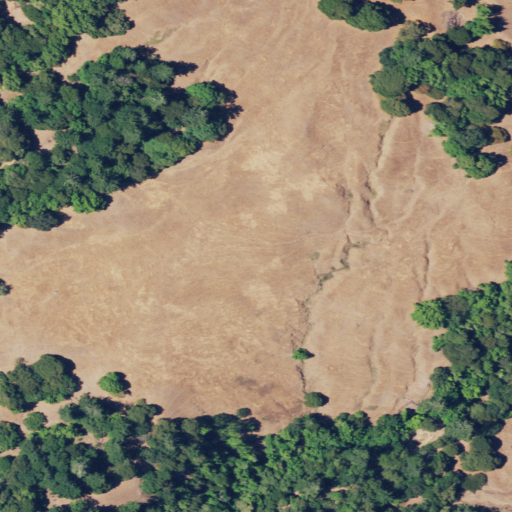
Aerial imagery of ridge(s) in California named Buckeye Ridge containing grassland, evergreen forest, mixed forest, shrub, and deciduous forest